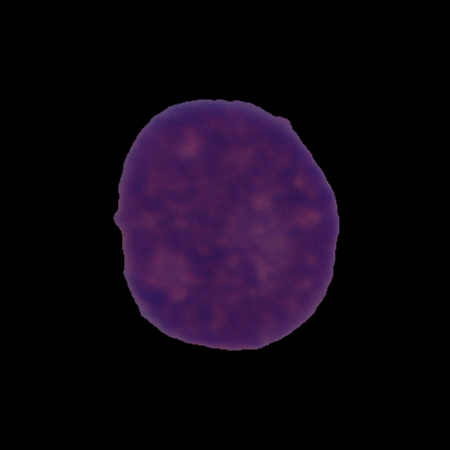
Label: cancer